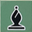
Piece: bB